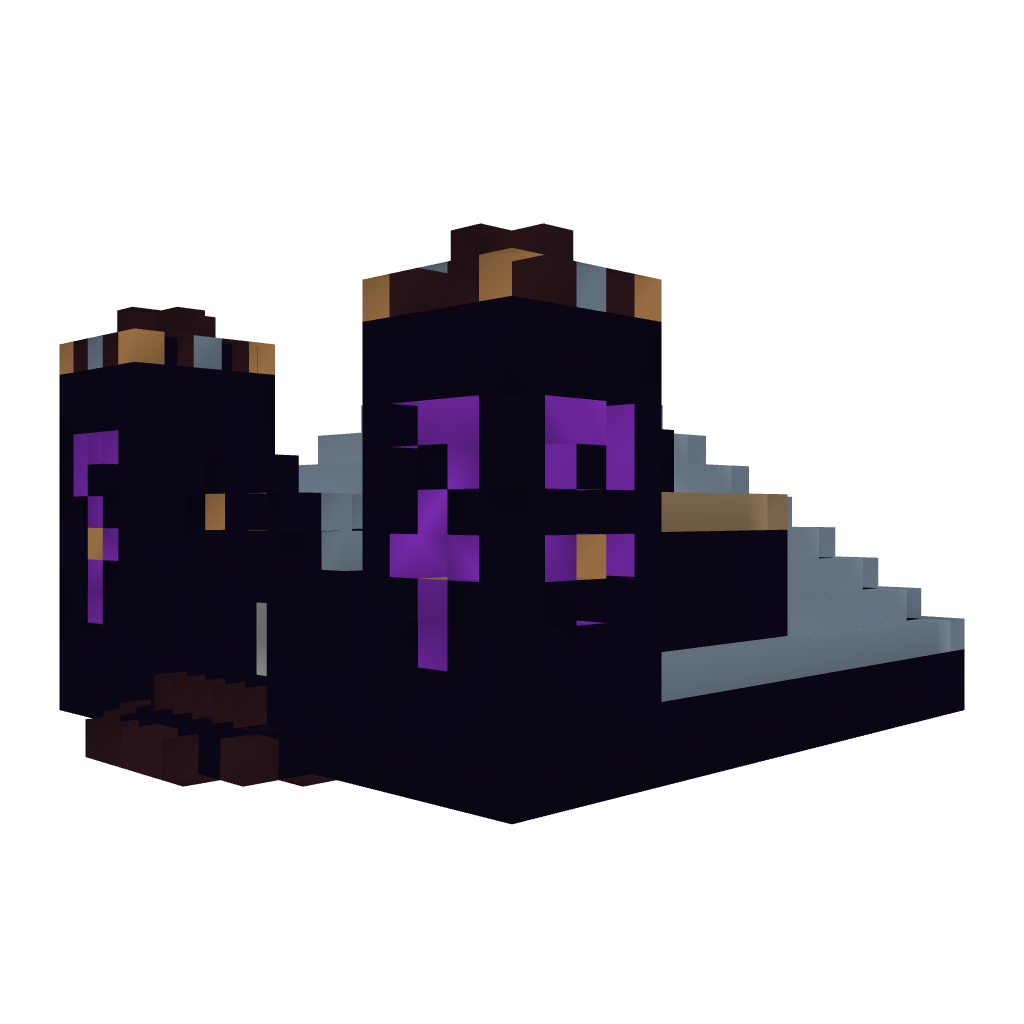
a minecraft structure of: Crypt House